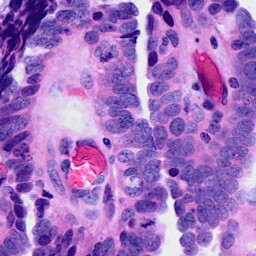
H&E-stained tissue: Ovarian